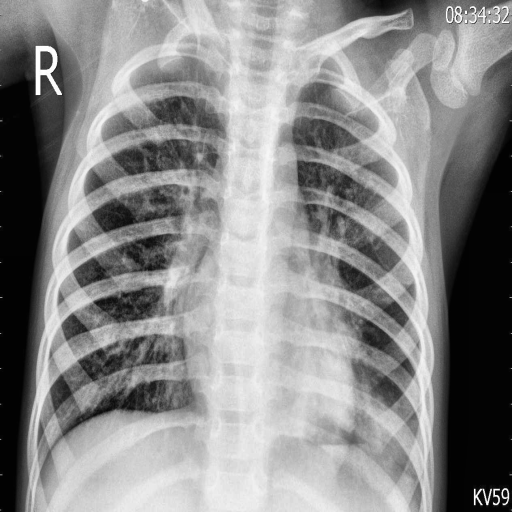
Finding: PNEUMONIA